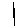
Label: line